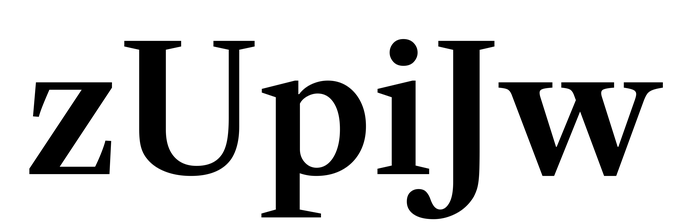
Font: LibreCaslonText_SemiBold